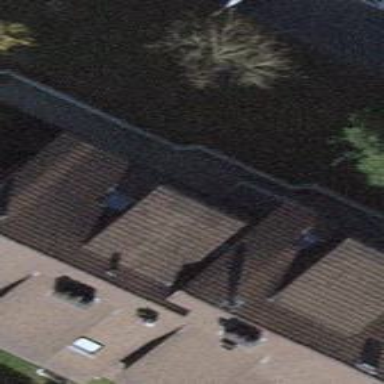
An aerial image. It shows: Building with tile roof.